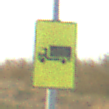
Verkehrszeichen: KFZZulaessigeGesamtmasse3Komma5TOhnePfeilsymbol
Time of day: SunriseSunset
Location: Outdoor (Nature)
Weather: PartlyCloudy
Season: NotSpecified
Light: Natural